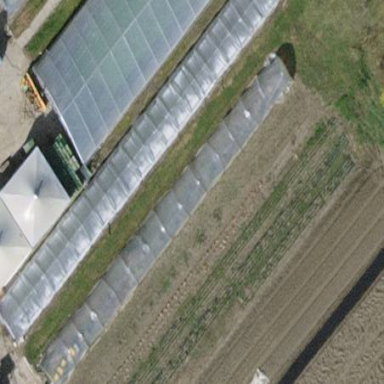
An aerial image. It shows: Greenhouse.